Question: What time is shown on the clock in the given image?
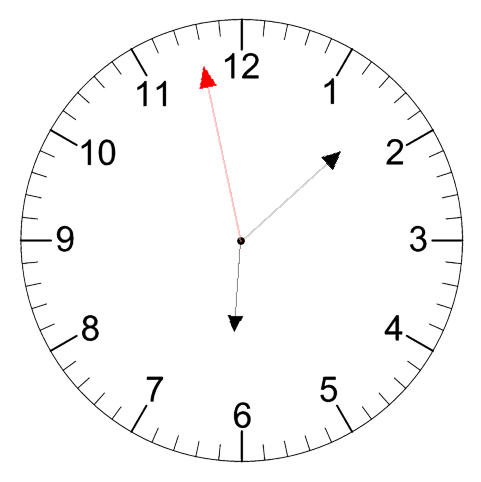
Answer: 06:07:58